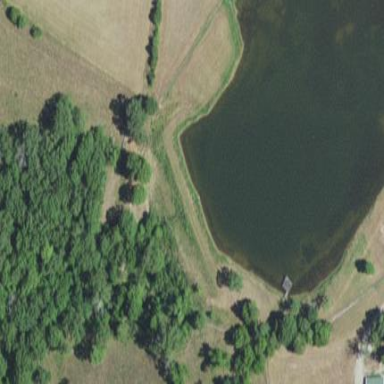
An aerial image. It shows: Peaceful pond surrounded by nature.